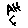
Label: hexagon